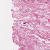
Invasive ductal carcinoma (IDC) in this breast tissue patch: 0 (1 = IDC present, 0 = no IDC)